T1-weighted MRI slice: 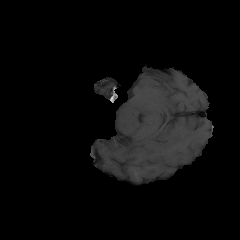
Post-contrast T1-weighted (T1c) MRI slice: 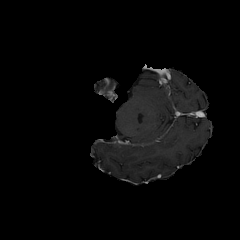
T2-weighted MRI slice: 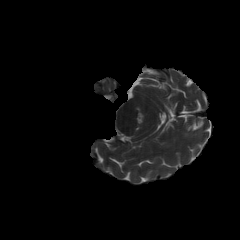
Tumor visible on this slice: no